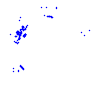
Particle: pion